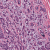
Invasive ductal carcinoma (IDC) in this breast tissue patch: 1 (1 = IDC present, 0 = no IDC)